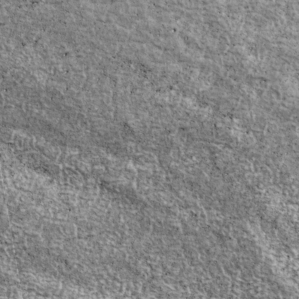
Label: non_frost